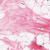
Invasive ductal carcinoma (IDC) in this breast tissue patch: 0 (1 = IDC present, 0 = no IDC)